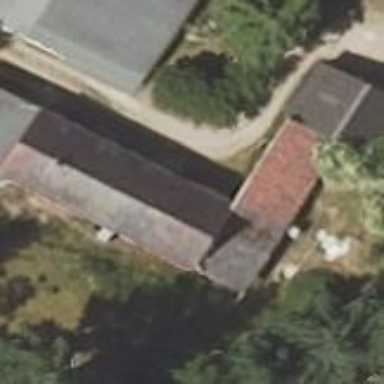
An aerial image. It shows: Shed building.